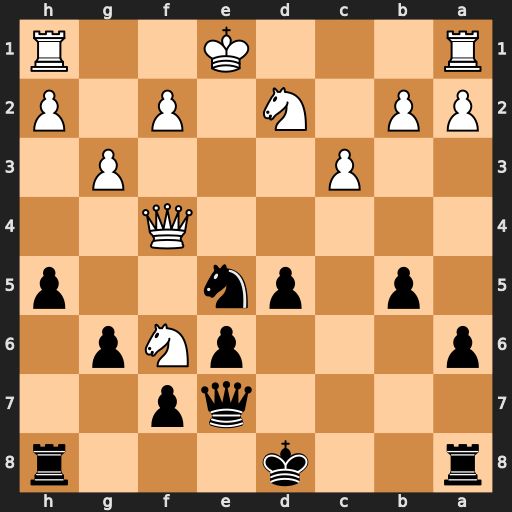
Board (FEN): r2k3r/4qp2/p3pNp1/1p1pn2p/5Q2/2P3P1/PP1N1P1P/R3K2R
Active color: b
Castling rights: KQ
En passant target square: -
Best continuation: Nd3+ Ke2 Nxf4+